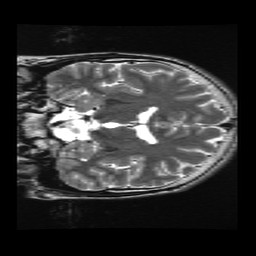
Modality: T2w
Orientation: coronal
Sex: male
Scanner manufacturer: ge
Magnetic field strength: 3 T
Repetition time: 5 s
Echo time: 0.1017 s